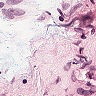
Metastatic tissue present: no